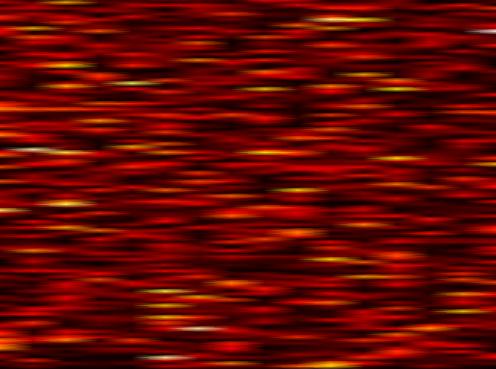
Label: WOLA